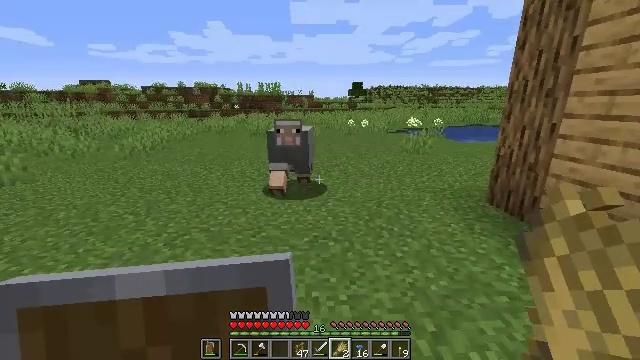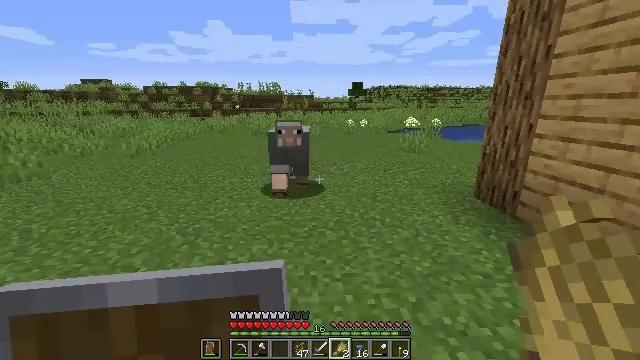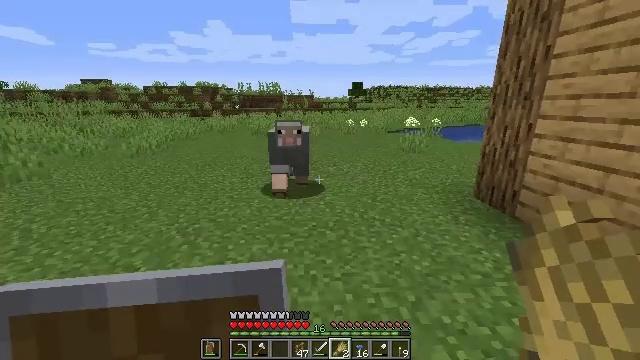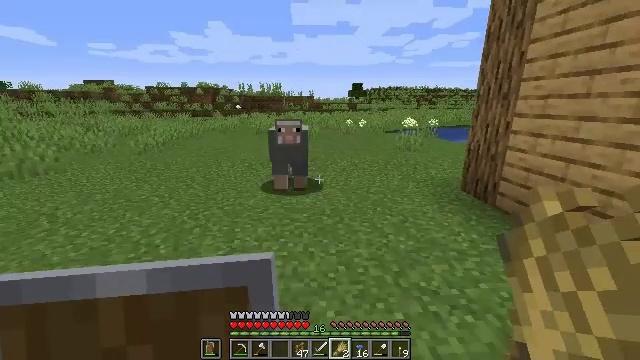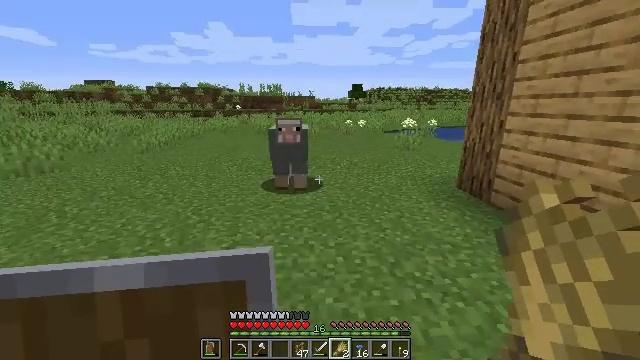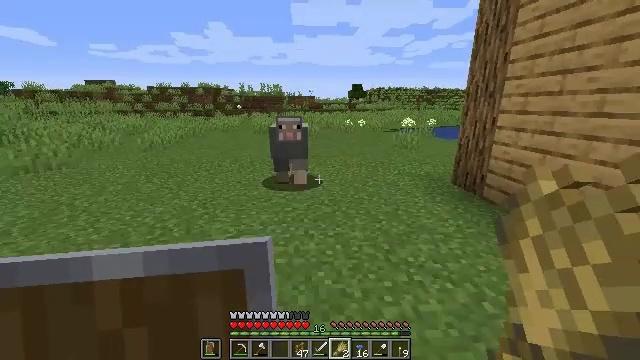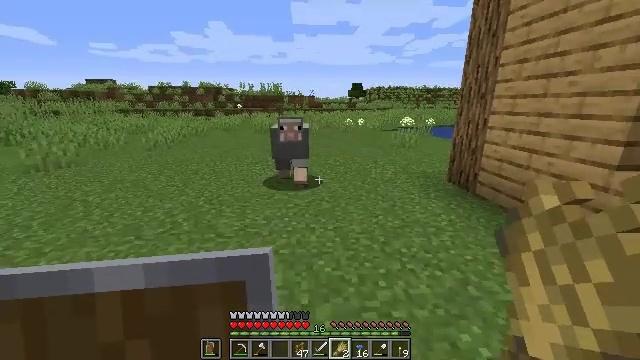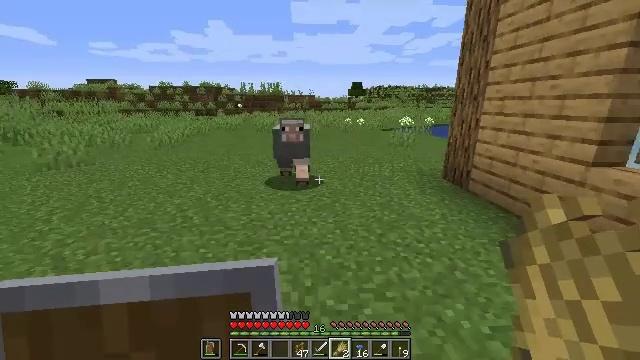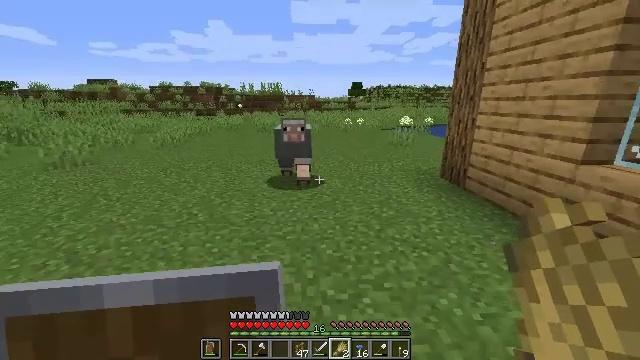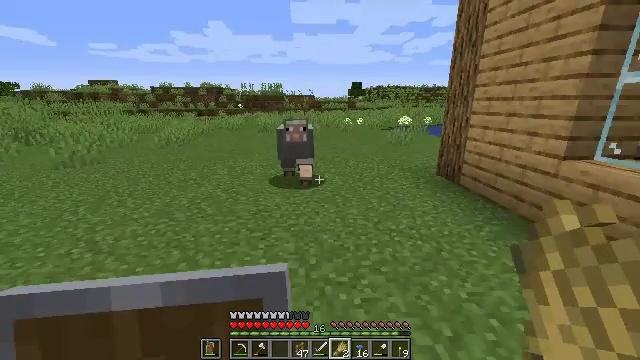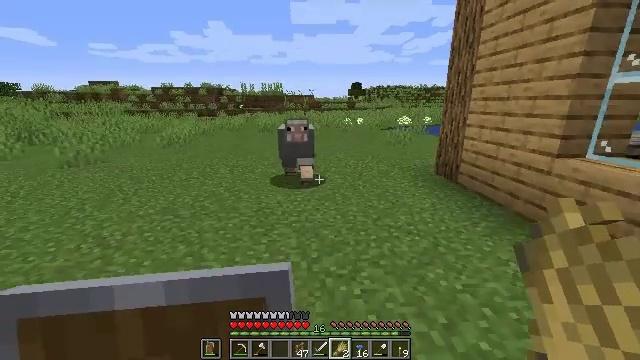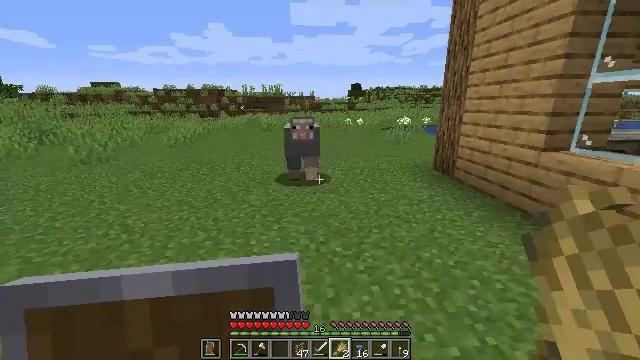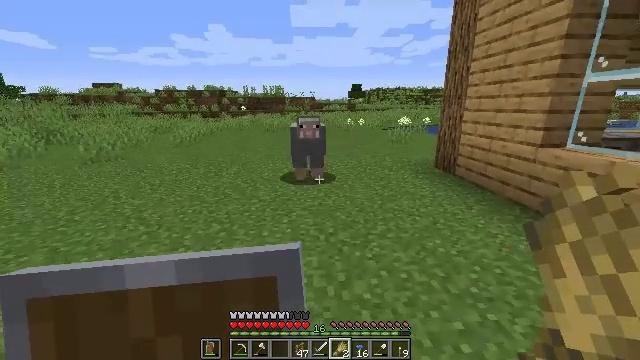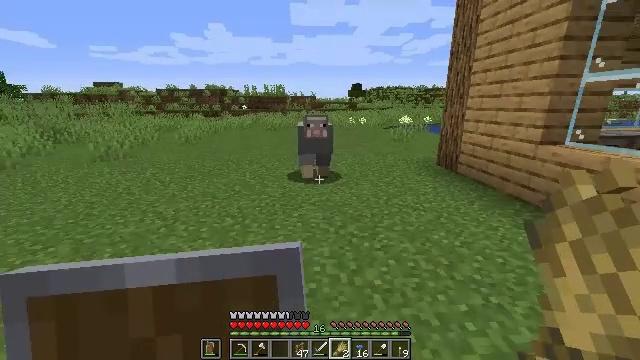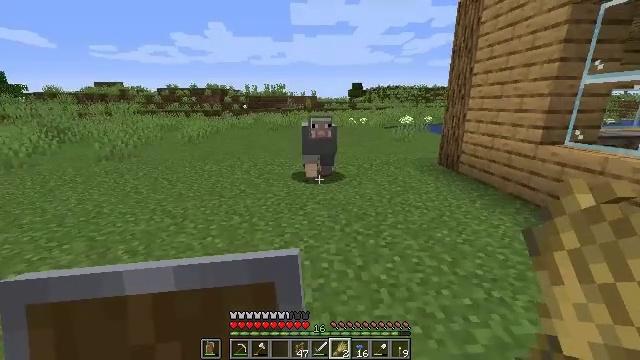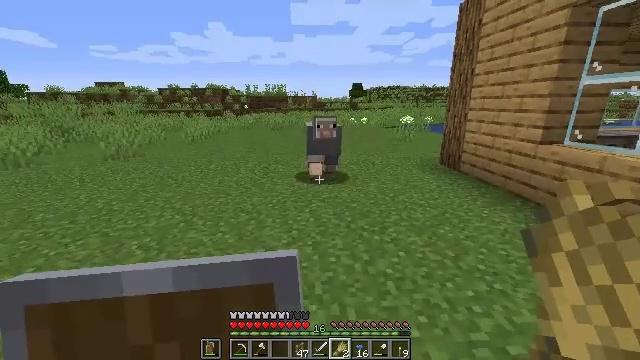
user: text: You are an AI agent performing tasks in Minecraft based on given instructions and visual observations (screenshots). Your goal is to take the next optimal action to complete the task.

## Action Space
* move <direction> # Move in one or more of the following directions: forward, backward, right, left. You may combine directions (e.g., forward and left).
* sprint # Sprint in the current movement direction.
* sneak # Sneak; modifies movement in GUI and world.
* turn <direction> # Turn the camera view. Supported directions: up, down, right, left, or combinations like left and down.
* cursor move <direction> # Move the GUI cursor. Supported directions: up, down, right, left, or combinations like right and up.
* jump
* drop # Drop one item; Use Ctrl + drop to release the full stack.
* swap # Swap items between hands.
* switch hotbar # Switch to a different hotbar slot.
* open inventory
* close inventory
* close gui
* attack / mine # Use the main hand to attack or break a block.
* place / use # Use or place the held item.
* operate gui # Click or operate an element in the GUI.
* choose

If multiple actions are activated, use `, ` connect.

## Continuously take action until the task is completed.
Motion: motion action
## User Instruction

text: Combine sticks and iron ingots to create an iron hoe.
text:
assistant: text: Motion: move back
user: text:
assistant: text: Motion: move back
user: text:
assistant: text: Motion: move back
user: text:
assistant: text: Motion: move back
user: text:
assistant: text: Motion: move back
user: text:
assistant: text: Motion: move back
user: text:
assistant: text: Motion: move back
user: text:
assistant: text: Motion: move back
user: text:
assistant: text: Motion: move back
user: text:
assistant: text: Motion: move back
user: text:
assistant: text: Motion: move back and move left
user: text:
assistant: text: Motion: move back and move left
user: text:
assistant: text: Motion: move back and move left
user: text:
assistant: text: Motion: move back and move left
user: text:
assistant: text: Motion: no_op
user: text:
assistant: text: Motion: no_op
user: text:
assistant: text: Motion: no_op
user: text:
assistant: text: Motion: move forward
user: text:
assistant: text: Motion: move forward and move right
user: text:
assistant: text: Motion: move forward and move right
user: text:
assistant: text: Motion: move forward and move right
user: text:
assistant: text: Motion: move right
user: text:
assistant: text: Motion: move back and move right
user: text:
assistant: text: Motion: move back
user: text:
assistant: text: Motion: move back
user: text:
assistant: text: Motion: move back
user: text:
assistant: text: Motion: move back
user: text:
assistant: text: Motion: move back and move right
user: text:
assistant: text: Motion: move back and move right
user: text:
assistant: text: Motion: move back and move right